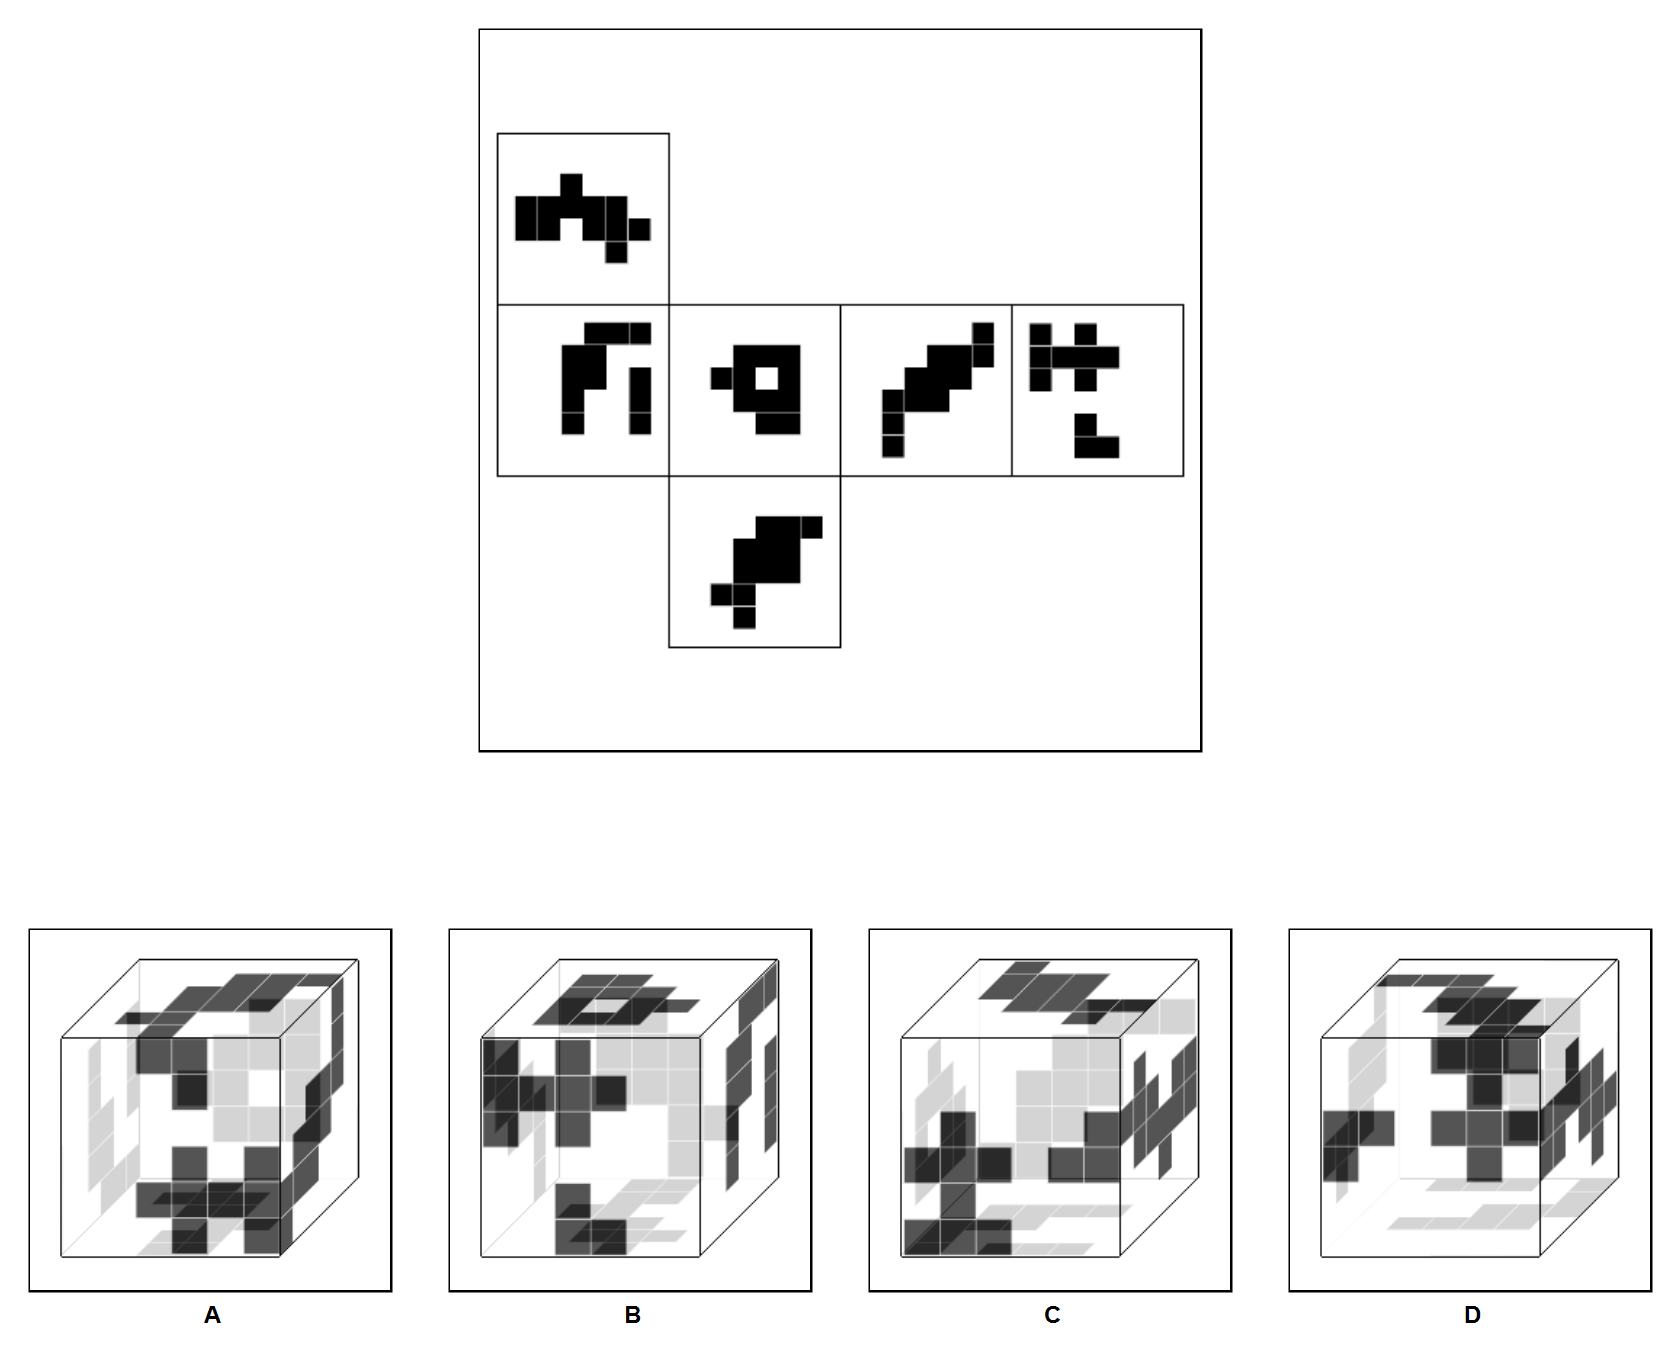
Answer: A